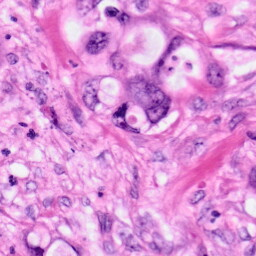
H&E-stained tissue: Pancreatic